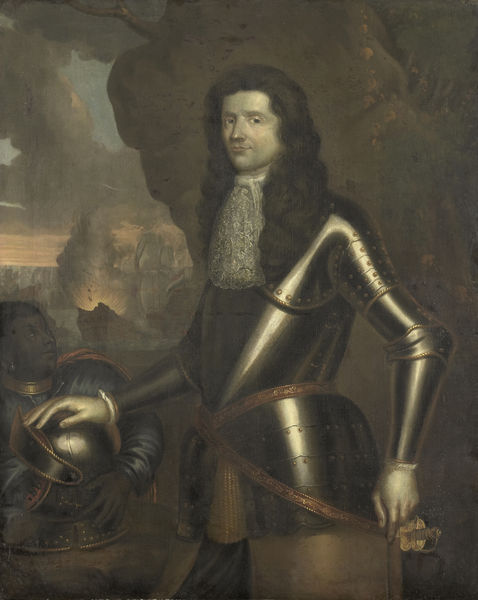
Titel: Portret van een admiraal, vermoedelijk Willem van Ewijck
Standort: Amsterdam
Institution: Rijksmuseum
Schlagwörter: dunkel, feuer, gemälde, kampf, mann, meer, menschen, hintergrund, schwarz, kragen, silber, spitze, hände, portrait, porträt, gold, haare, lange haare, locken, perücke, schiff, brand, krieg, schlacht, kaiser, könig, glanz, glänzend, neger, münchen, schwert, helm, rüstung, schwarzer, sklave, mohr, pinakothek, jabot, kireg